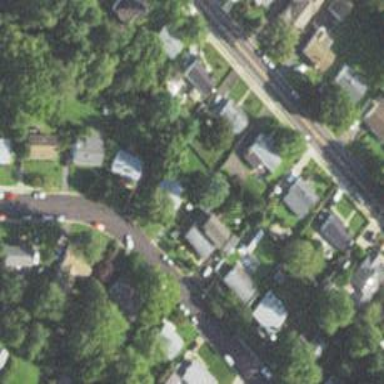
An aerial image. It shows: Single-family residential area.